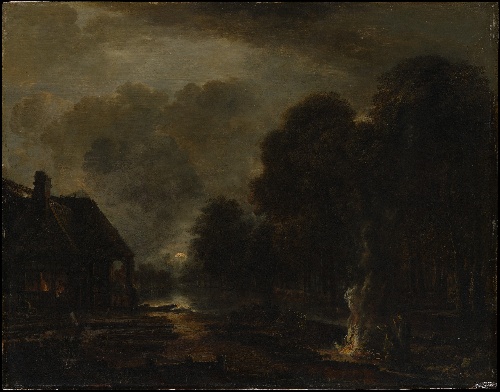
Title: The Farrier
Artist: Aert van der Neer
Artist bio: Dutch, Gorinchem 1603/4–1677 Amsterdam
Date: early or mid-1650s
Object type: Painting
Classification: Paintings
Medium: Oil on wood
Dimensions: 19 x 24 1/8 in. (48.3 x 61.3 cm)
Department: European Paintings
Credit line: Purchase, 1871
Accession year: 1871
Repository: Metropolitan Museum of Art, New York, NY
Tags: Fire|Landscapes|Night|Blacksmiths